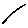
Label: line